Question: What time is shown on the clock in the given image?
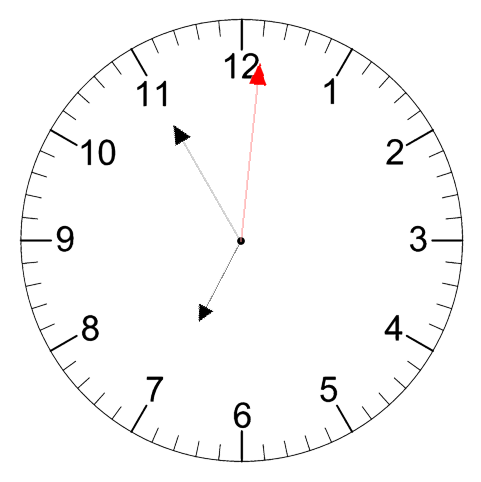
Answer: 06:55:01